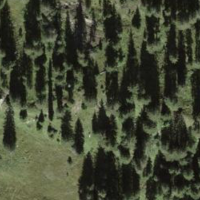
EUNIS habitat code: 43
Species observed at this site:
Astrantia major